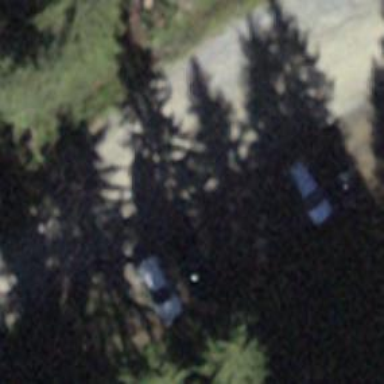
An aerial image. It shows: Parking area.